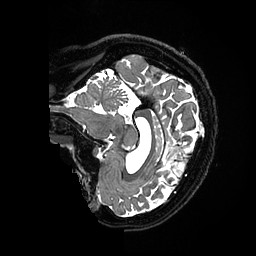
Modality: T2w
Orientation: sagittal
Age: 42
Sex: female
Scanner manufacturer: ge
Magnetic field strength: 3 T
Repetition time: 3.202 s
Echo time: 0.0667 s